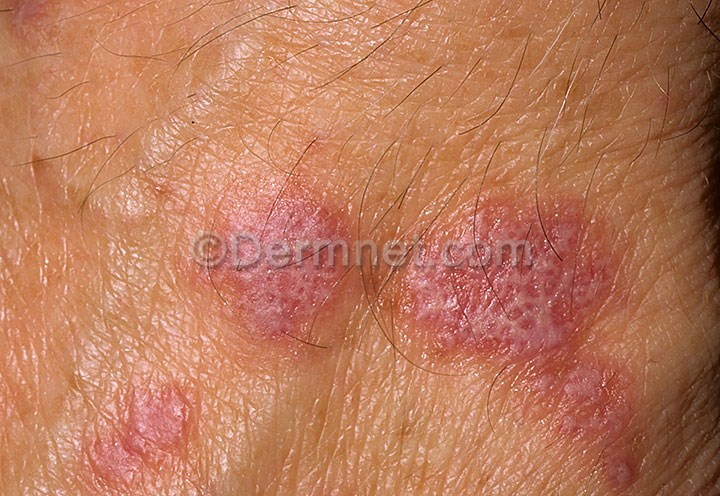
Disease: Nail Fungus and other Nail Disease